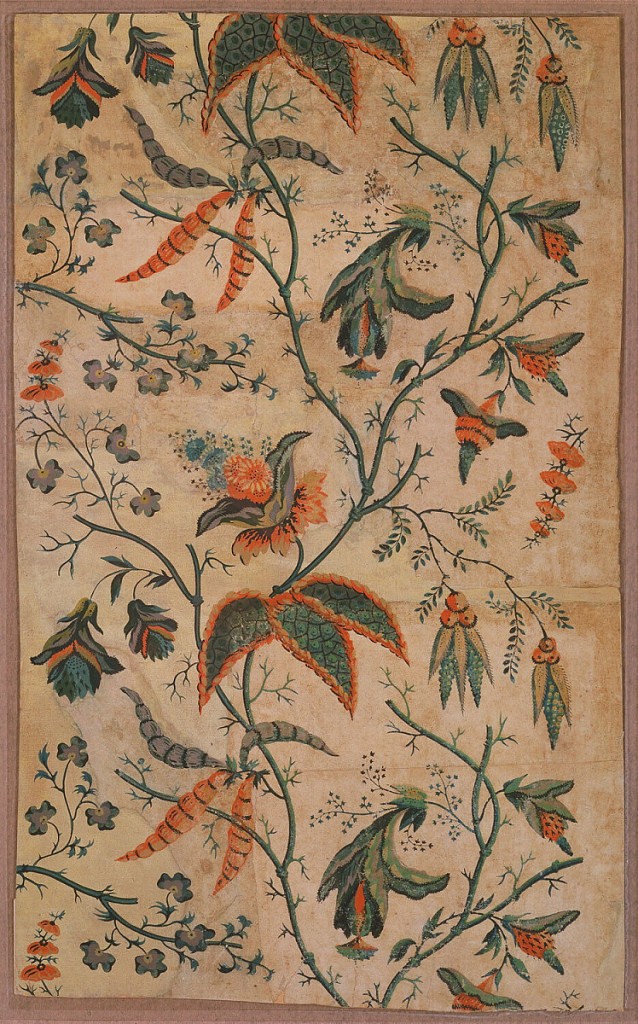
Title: Sidewall
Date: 1760–65
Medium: Block printed on handmade paper
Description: Vertical rectangle of joined sheets of paper. Large flowing design of foliage and flowers in the manner of Jean Pillement's Indian design. Printed in orange, blue, and greens.